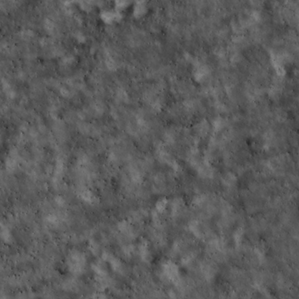
Label: non_frost